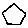
Label: hexagon